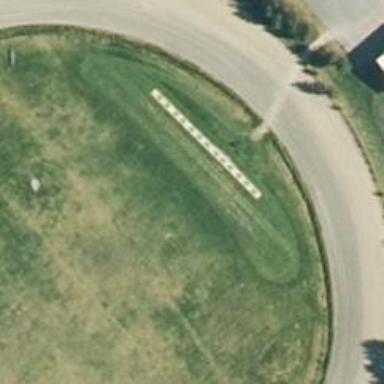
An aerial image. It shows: Grassy area designated as golf tee.